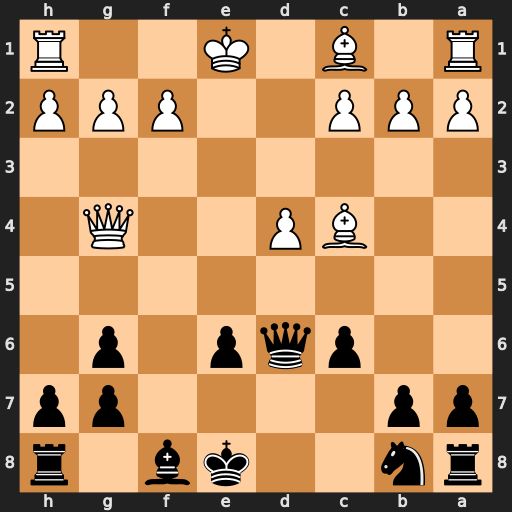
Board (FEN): rn2kb1r/pp4pp/2pqp1p1/8/2BP2Q1/8/PPP2PPP/R1B1K2R
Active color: b
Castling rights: KQkq
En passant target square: -
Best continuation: Qb4+ Kd1 Qxc4